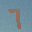
Label: 7